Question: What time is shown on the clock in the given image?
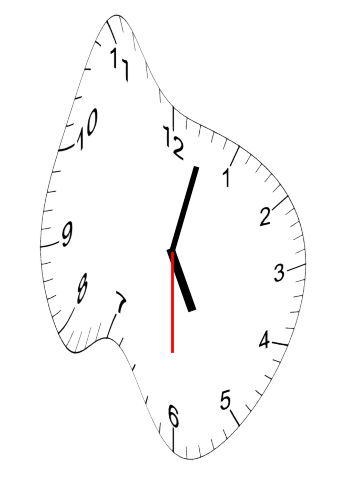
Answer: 05:02:30